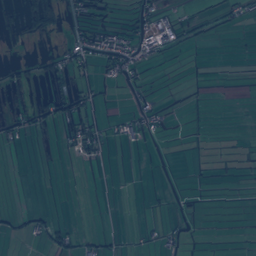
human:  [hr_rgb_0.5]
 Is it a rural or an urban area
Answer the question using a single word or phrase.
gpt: rural

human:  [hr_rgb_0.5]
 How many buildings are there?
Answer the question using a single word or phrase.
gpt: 470

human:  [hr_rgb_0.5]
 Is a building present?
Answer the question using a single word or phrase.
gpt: yes

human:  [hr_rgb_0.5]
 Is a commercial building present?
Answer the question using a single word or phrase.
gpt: yes

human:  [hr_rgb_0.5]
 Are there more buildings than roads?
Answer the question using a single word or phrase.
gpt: yes

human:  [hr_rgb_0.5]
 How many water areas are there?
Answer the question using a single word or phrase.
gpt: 205

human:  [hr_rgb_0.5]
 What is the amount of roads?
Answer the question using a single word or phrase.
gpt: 188

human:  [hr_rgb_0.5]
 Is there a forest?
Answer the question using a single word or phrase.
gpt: yes

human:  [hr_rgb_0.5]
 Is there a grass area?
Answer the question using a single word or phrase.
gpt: yes

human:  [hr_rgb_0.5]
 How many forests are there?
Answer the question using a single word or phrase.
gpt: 89

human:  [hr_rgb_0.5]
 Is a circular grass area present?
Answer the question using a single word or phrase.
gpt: no

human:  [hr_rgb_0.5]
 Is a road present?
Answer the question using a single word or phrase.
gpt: yes

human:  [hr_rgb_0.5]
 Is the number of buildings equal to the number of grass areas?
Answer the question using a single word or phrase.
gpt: no

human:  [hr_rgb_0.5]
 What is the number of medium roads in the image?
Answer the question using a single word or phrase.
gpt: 0

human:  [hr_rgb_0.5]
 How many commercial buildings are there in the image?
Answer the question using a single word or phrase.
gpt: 22

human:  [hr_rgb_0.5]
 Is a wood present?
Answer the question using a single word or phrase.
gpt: yes

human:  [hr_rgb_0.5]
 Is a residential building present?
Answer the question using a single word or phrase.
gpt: yes

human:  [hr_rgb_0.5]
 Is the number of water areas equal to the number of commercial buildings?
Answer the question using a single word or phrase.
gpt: no

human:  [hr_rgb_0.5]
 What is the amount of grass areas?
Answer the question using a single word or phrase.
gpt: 335

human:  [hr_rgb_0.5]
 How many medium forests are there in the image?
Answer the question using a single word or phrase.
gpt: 22

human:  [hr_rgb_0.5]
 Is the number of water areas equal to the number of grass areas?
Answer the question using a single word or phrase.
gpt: no

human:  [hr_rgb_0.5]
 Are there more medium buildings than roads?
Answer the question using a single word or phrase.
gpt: no

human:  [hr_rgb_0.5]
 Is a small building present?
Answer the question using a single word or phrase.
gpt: yes

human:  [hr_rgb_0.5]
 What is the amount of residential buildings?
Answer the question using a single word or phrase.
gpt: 443

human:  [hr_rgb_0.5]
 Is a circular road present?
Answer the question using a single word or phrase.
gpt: no

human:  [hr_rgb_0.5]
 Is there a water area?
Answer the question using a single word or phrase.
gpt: yes

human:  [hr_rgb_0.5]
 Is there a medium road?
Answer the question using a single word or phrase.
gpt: no

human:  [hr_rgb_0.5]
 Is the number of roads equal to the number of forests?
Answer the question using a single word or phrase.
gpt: no

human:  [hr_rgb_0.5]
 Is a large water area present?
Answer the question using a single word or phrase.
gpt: yes

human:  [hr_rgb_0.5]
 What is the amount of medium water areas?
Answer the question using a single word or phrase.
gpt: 66

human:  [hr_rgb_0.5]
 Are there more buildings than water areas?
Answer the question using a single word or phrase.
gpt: yes

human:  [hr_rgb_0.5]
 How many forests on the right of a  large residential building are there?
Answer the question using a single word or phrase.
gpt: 0

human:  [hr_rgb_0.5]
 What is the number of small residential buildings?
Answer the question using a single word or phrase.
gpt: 435

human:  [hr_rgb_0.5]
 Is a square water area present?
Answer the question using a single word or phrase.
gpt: yes

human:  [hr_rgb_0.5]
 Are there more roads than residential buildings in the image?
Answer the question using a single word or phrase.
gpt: no

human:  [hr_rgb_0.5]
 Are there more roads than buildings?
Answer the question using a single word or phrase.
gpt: no

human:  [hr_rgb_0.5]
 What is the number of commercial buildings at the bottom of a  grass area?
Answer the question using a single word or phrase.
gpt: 22

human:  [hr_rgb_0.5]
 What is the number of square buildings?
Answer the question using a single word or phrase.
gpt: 4

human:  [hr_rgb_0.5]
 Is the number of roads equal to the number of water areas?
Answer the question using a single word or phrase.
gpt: no

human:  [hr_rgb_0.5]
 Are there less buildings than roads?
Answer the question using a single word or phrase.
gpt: no

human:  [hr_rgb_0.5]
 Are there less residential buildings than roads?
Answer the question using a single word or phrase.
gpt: no

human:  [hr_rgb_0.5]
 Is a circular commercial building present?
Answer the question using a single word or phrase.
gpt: no

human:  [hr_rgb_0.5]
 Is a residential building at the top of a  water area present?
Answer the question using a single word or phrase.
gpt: yes

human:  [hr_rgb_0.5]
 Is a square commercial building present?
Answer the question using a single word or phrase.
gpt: no

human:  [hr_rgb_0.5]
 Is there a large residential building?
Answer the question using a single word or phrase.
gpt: no

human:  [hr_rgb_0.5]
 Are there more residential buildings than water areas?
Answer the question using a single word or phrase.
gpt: yes

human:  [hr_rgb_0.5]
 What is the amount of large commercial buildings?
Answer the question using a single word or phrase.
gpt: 0

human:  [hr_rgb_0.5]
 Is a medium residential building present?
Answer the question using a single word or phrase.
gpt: yes

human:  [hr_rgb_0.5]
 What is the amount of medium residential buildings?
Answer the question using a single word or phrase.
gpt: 8

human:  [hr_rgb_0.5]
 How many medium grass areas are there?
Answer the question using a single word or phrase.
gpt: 48

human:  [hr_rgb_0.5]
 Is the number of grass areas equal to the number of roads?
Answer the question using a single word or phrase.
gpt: no

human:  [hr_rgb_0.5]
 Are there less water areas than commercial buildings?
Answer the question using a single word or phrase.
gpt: no

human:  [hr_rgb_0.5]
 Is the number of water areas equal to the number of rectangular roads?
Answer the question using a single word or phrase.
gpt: no

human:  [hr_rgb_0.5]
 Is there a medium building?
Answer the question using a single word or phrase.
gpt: yes

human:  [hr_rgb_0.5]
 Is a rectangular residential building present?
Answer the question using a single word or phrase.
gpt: yes

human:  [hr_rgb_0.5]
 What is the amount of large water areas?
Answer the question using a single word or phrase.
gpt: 47

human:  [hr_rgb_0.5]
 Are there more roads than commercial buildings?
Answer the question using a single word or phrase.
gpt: yes

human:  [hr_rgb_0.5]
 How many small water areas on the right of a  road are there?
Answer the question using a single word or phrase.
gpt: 92

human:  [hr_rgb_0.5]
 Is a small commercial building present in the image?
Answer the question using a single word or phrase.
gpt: yes

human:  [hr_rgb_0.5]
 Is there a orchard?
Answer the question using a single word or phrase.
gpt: yes

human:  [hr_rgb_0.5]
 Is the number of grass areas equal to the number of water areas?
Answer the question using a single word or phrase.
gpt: no

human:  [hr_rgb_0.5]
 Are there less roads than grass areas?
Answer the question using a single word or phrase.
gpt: yes

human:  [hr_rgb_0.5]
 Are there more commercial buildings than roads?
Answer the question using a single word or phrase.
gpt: no

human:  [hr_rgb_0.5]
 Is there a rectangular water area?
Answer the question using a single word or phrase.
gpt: yes